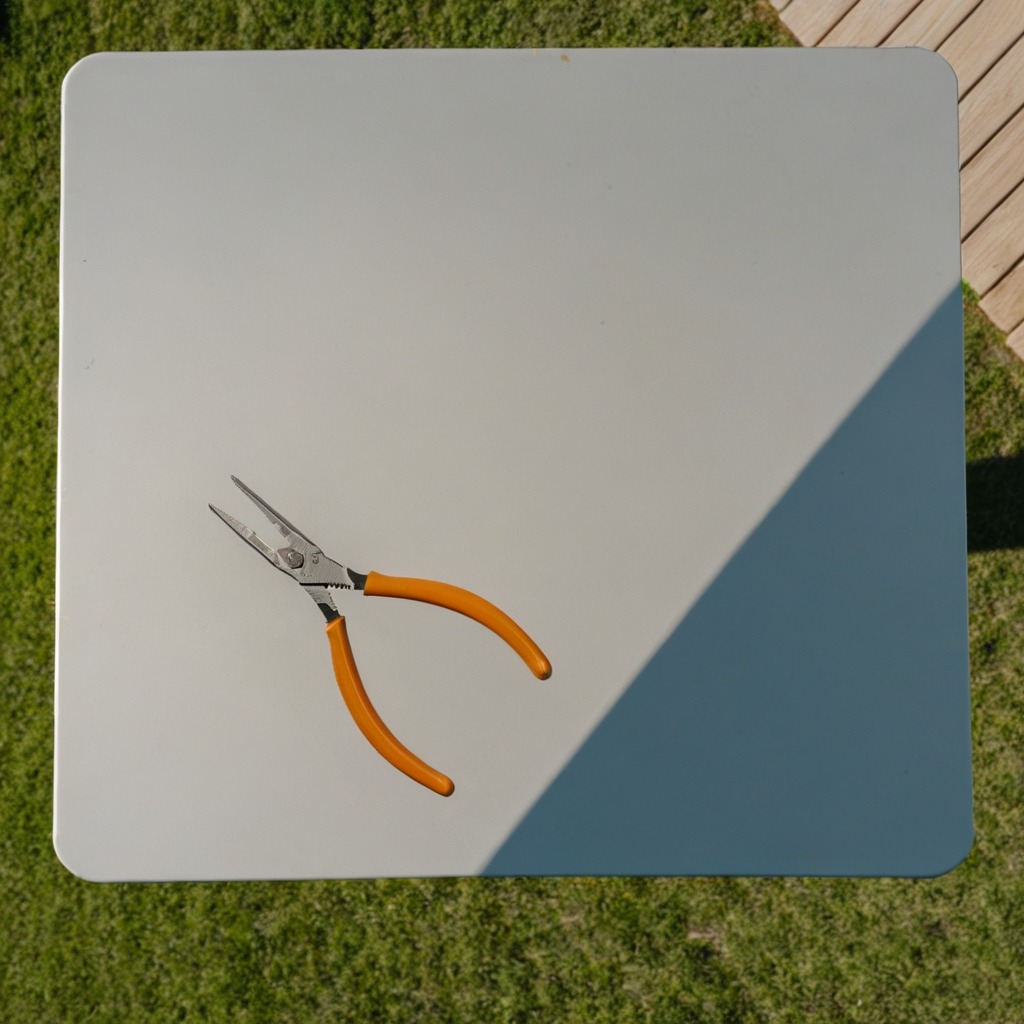
A plier is lying on the table.